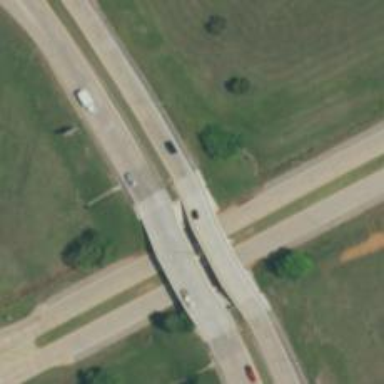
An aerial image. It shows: Trunk highway bridge.